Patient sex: M
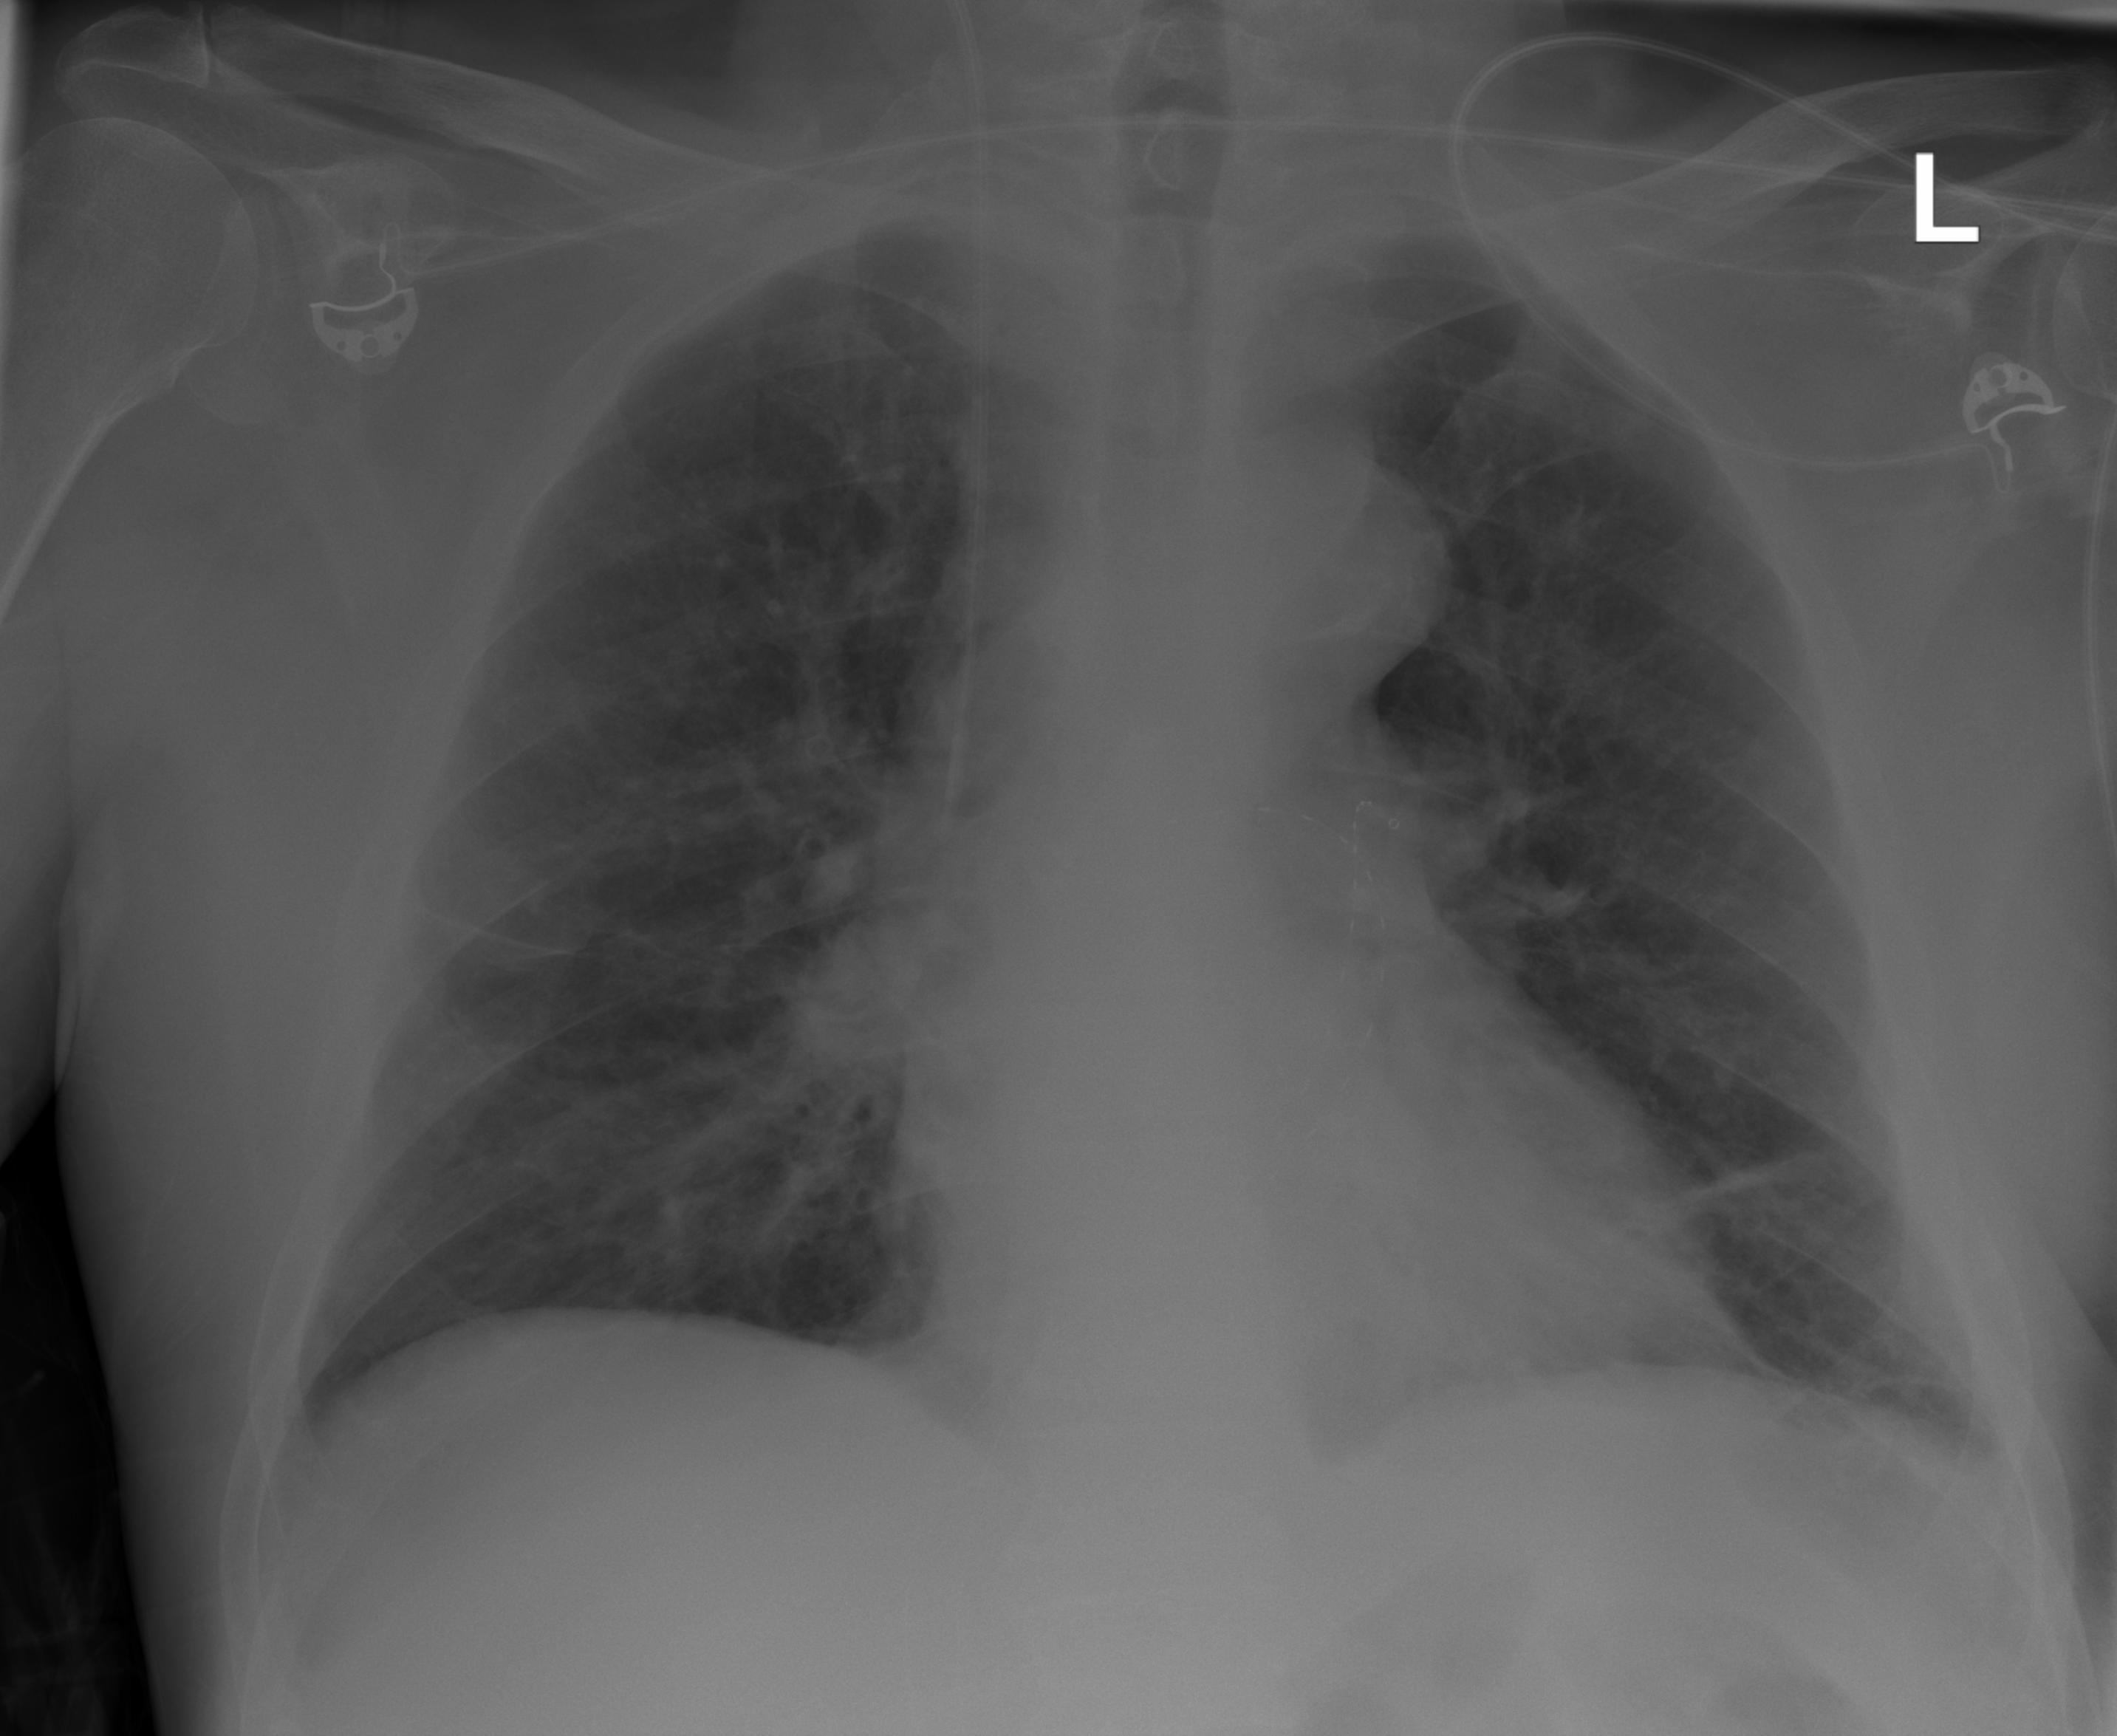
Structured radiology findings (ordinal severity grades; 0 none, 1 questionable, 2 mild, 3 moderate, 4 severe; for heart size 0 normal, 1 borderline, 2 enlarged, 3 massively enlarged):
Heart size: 0
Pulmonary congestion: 0
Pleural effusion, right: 0
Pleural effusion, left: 0
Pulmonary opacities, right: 0
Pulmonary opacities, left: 0
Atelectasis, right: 2
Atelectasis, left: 2